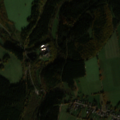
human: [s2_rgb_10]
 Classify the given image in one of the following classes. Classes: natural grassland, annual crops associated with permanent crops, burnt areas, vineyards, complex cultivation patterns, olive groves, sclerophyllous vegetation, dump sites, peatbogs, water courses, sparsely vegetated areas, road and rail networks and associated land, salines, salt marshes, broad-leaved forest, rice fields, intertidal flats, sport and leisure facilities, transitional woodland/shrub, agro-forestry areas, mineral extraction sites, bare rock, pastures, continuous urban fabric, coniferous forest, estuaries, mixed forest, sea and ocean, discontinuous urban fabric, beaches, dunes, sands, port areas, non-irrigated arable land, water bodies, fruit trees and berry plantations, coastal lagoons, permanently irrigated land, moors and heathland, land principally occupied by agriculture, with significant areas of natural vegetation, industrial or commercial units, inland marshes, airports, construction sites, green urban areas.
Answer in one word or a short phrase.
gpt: discontinuous urban fabric, pastures, coniferous forest